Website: apple
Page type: billing-address
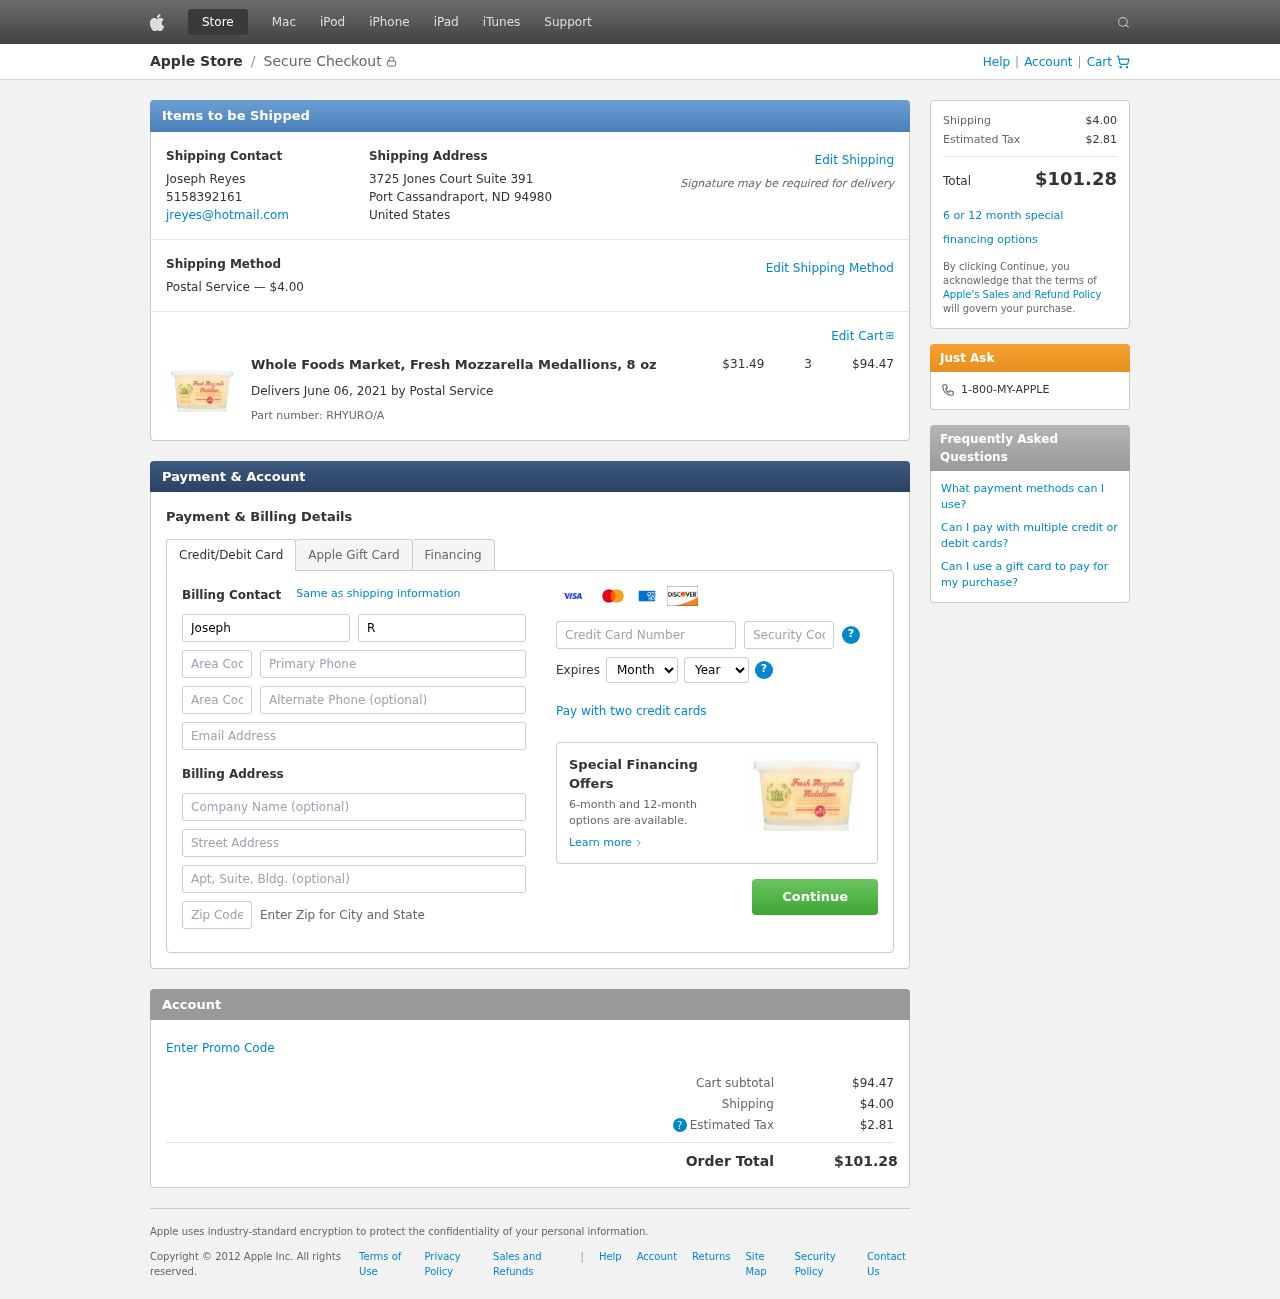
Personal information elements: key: PII_CARD_CVV
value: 969
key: PII_CARD_EXPIRY_MONTH
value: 04
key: PII_CARD_EXPIRY_YEAR
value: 28
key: PII_CARD_NUMBER
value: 2602 1315 2714 9182
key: PII_CITY_STATE_ZIP
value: Port Cassandraport, ND 94980
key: PII_COUNTRY
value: United States
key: PII_EMAIL
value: jreyes@hotmail.com
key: PII_FIRSTNAME
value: Joseph
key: PII_FULLNAME
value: Joseph Reyes
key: PII_LASTNAME
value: Reyes
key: PII_PHONE
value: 5158392161
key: PII_PHONE_AREA
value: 515
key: PII_STREET
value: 3725 Jones Court Suite 391
Product elements: key: PRODUCT1_NAME
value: Whole Foods Market, Fresh Mozzarella Medallions, 8 oz
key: PRODUCT1_PRICE
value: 31.49
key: PRODUCT1_QUANTITY
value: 3
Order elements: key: ORDER_SHIPPING_COST
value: $4.00
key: ORDER_SUBTOTAL
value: $94.47
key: ORDER_DELIVERY_DATE
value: June 06, 2021
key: ORDER_PART_NUMBER
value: RHYURO/A
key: ORDER_TAX
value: $2.81
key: ORDER_TOTAL
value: $101.28